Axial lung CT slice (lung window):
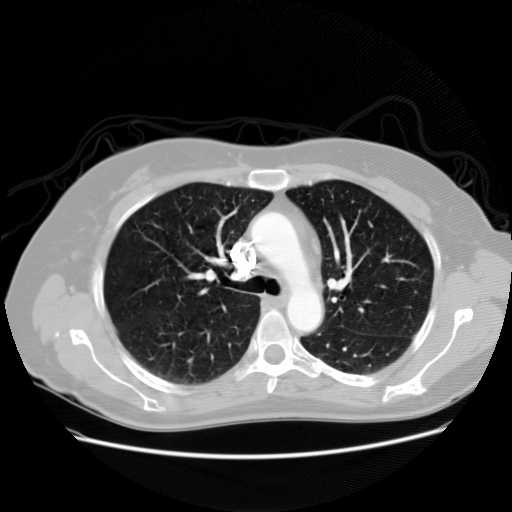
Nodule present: no